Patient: sex M, age 44
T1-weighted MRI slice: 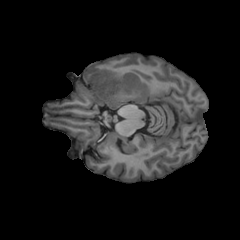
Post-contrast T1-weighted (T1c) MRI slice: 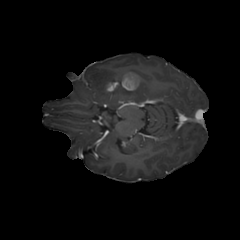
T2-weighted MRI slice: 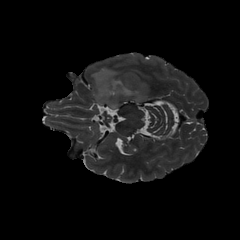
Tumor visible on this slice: yes
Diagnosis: Glioblastoma, IDH-wildtype
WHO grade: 4